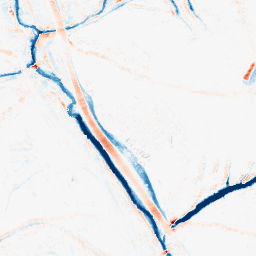
Category: morphological
Decomposition family: morphological_ellipse
Decomposition parameters: operation: average
width: 10
height: 10
Upsampling method: quartic
Upsampling parameters: scale: 4
Upsampling scale: 4